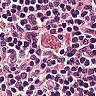
Metastatic tissue present: no